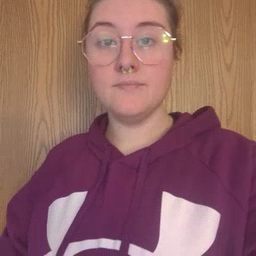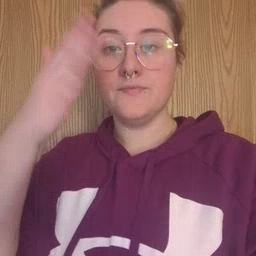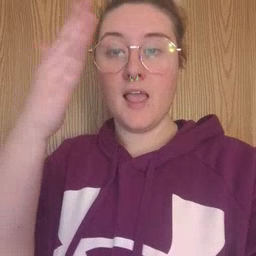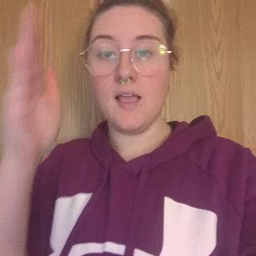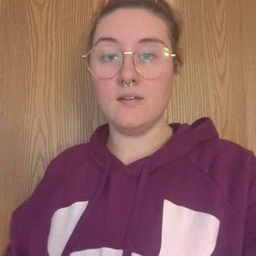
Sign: flag